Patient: sex F, age 68
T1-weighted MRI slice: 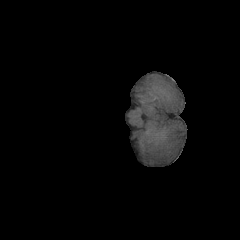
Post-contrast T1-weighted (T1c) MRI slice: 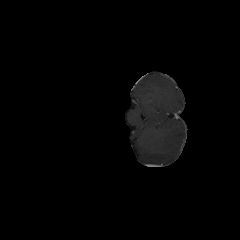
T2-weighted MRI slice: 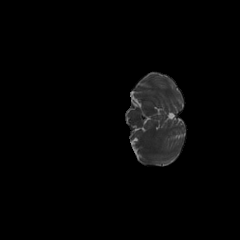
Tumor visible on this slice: no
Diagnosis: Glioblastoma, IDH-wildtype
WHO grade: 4